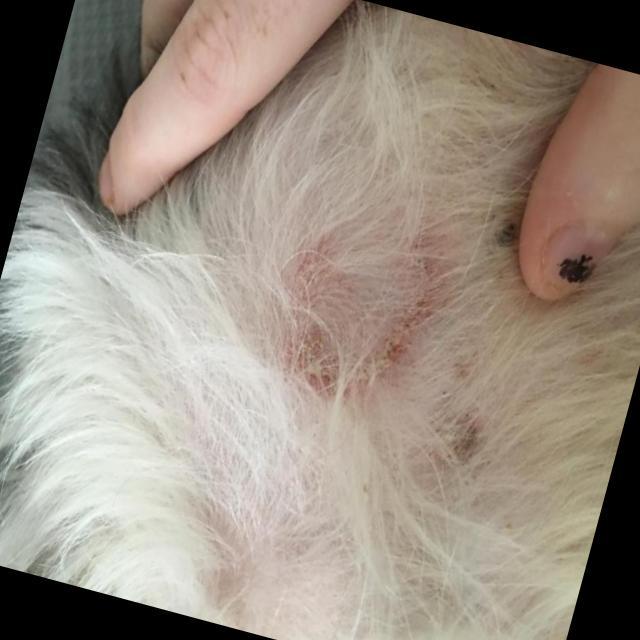
Canine ringworm (Dermatophytosis) — fungal infection caused by Microsporum or Trichophyton. Presents with circular alopecia, scaling, crusting, and broken hairs.